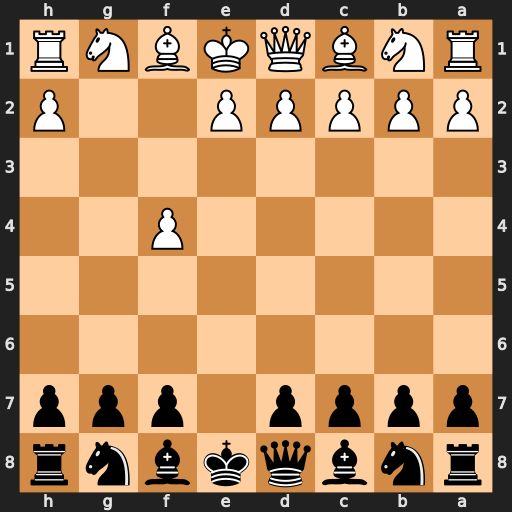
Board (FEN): rnbqkbnr/pppp1ppp/8/8/5P2/8/PPPPP2P/RNBQKBNR
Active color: b
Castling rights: KQkq
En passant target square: -
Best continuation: Qh4#